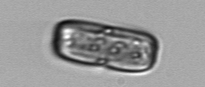
Label: Ephemera